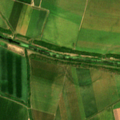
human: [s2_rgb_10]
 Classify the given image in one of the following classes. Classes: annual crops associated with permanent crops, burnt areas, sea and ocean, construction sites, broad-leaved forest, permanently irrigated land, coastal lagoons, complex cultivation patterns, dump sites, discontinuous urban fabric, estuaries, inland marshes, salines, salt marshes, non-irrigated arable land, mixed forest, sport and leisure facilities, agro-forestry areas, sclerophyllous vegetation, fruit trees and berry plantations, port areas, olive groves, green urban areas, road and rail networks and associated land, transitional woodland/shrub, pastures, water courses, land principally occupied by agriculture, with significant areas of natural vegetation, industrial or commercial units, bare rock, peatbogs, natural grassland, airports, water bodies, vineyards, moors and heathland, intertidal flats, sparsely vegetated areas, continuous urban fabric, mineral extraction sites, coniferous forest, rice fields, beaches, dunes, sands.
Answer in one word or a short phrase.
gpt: non-irrigated arable land, water courses